Question: I upgraded from Sencha Touch 2.0.1 to 2.1 and suddently the framework adds a -webkit-transform to all my list elements which destroys lot of my layout, anyone knows why it does so and how to remove it?
See attachement:

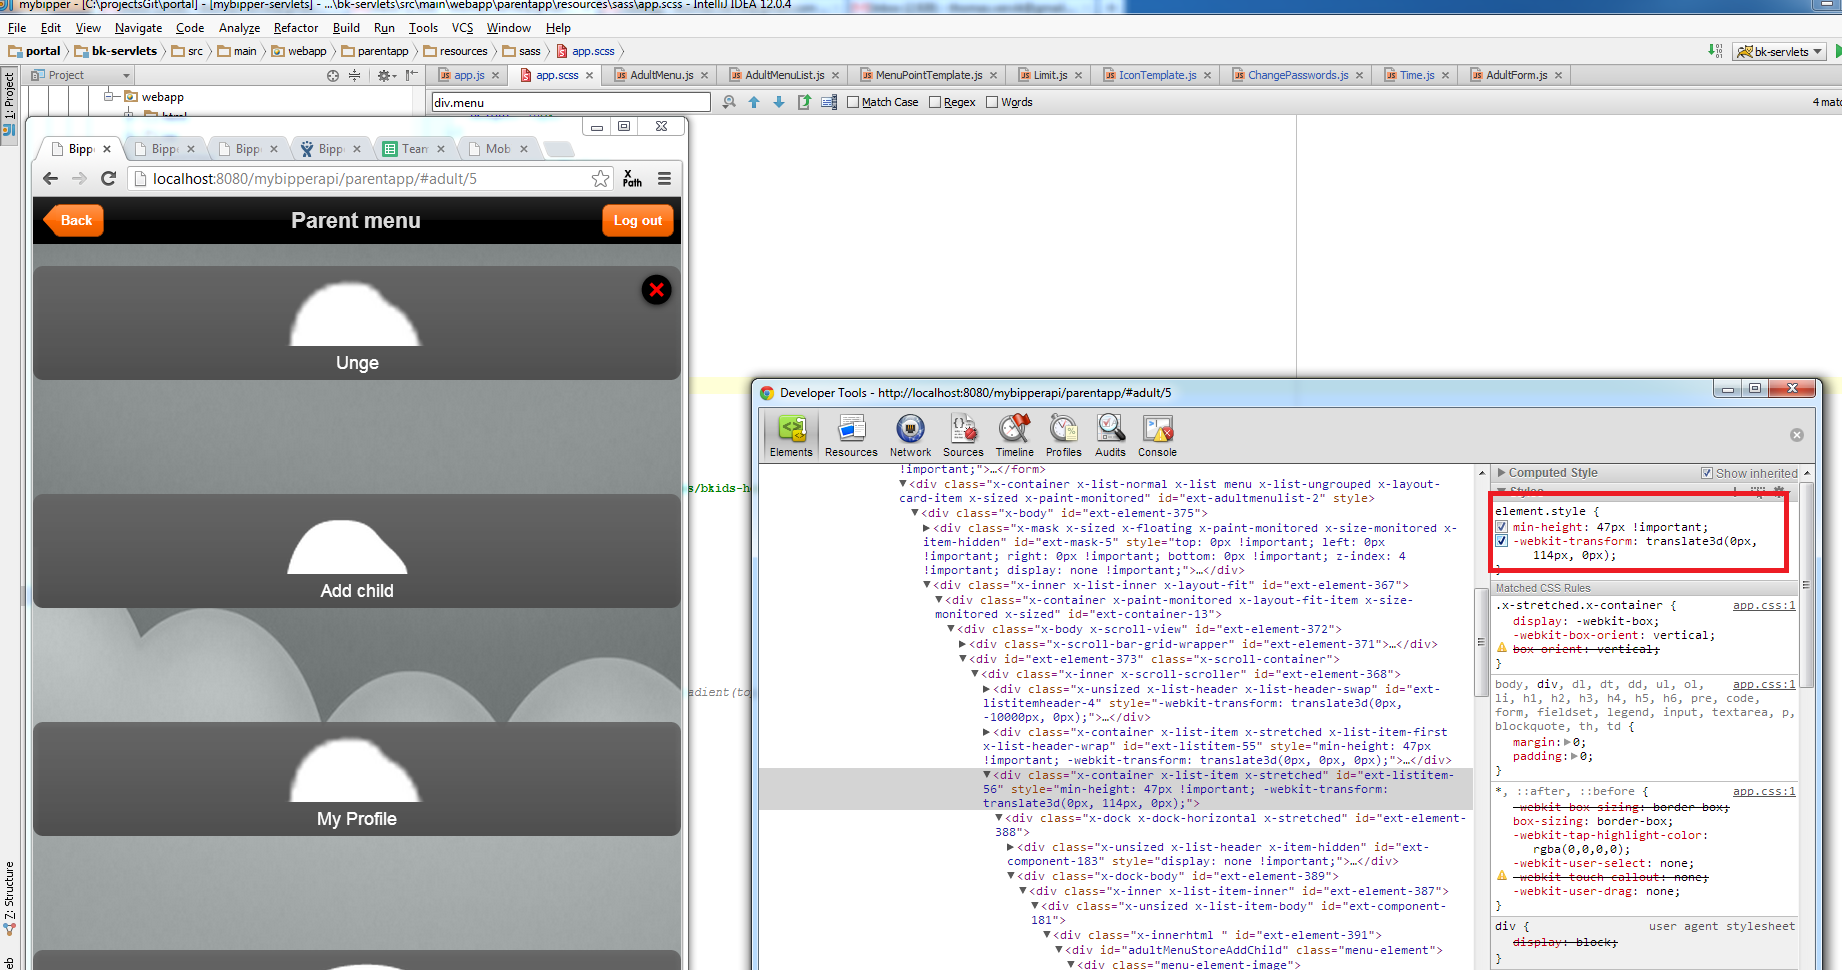
Answer: With Sencha Touch 2.1 the list component was completly redesigned.
<URL>
The redesign is the reason for the new css list elements.
I think you have to change and customize your css again for your list.